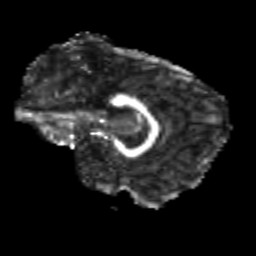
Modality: FA
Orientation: sagittal
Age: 19
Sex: female
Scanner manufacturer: siemens
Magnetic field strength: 3 T
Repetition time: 3.5 s
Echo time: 0.104 s